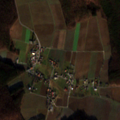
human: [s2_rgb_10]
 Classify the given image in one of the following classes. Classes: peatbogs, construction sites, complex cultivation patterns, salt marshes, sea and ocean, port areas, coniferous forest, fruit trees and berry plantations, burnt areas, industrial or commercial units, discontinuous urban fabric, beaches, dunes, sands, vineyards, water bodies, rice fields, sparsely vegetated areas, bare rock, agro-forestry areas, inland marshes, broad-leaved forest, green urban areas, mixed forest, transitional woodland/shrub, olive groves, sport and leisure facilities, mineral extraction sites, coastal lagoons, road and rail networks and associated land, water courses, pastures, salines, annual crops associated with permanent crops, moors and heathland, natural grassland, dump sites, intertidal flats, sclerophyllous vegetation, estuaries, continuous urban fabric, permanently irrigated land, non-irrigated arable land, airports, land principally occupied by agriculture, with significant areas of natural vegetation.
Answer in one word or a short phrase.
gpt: discontinuous urban fabric, non-irrigated arable land, complex cultivation patterns, broad-leaved forest, mixed forest